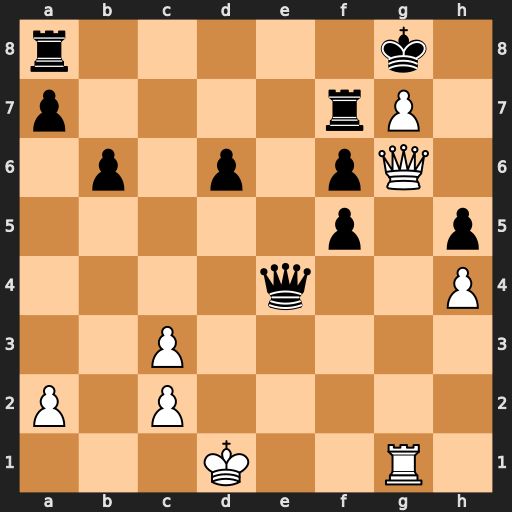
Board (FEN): r5k1/p4rP1/1p1p1pQ1/5p1p/4q2P/2P5/P1P5/3K2R1
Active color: w
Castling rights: -
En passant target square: -
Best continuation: Qh6 Qf3+ Kc1 Qf4+ Qxf4